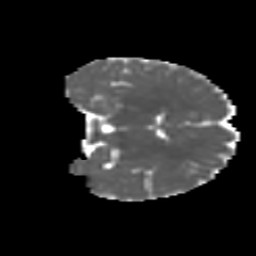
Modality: MD
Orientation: coronal
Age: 11
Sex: female
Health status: ill
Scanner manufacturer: ge
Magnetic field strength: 3 T
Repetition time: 6.752 s
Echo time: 0.079 s